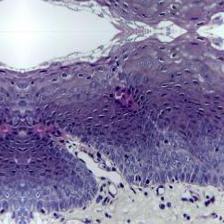
Diagnosis: Normal